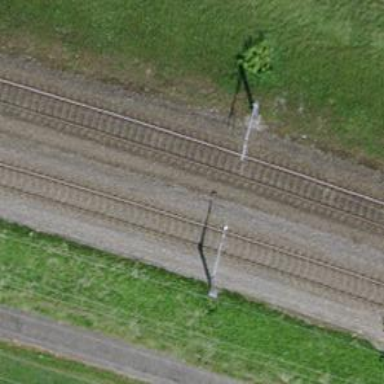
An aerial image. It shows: Single-track railway with electrified contact lines.